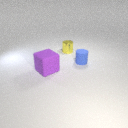
small blue rubber cylinder to the right of small yellow metal cylinder